Interaction volume radius: 5 \u00c5
Interaction volume height: 20 \u00c5
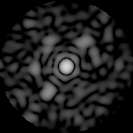
Disorder parameter: 0.7391